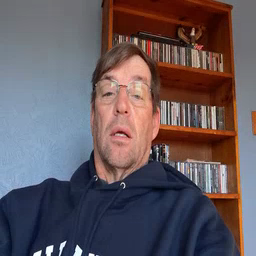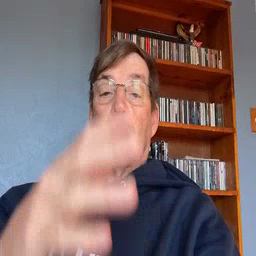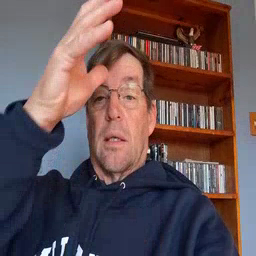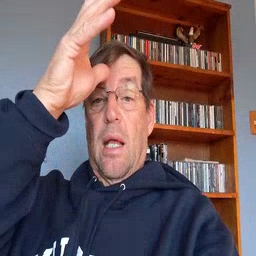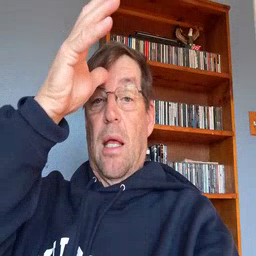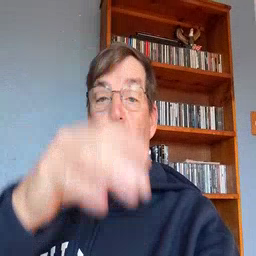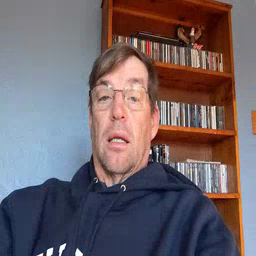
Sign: dad